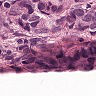
Metastatic tissue present: yes